Question: Hi; I have 4 tables, one of them is main table also there is one to many relation between tables. TID is Foreign key and ID is PK. As a result. i don't want to fill table with classic method. I should access table property and generic <T> I want to set all TID to T_Table ,C_Table, Q_Table

MY CODES(this is test project not real project but logis is the same as real project) Below codes return to me ERROR( in first foreach loop):
'''
using System.Reflection;
namespace App.ReflectionToGeneric
{
class Program
{
static void Main(string[] args)
{
string[] PropertyNames = new string[] { "TID", "AnyID" };
int[] Vals = new int[] { 1, 2 };
new DataManager().Save<QTable>(PropertyNames, Vals);
}
}
public class DataManager
{
IEnumerable<Table> list = new GetData().GetVals();
public void Save<TModel>( string[] PropertyNames, int[] Vals ) where TModel : class, new()
{
var instance = new TModel();
Type calcType = instance.GetType();
// object calcInstance = Activator.CreateInstance(calcType);
foreach (string PropertyName in PropertyNames)
{
// ERROR RETURN TO ME BELOW !!!!!!!!!!!!!!!!!!!!!!!!!!!!!!!!!
calcType.GetProperty(PropertyName).SetValue(instance, Vals[0], null);
}
foreach (string PropertyName in PropertyNames)
{
Console.WriteLine(calcType.GetProperty(PropertyName).GetValue(instance, null).ToString());
}
}
}
public class GetData
{
public IEnumerable<Table> GetVals()
{
List<Table> list = new List<Table>();
list.Add(new Table() { ID = 1, Name = "yusuf" });
list.Add(new Table() { ID = 2, Name = "berkay" });
return list;
}
}
public class Table
{
internal int ID { get; set; }
internal string Name { get; set; }
}
public class CTable
{
internal int ID { get; set; }
internal int TID { get; set; }
internal int AnyID { get; set; }
}
public class QTable
{
internal int ID { get; set; }
internal int TID { get; set; }
internal int AnyID { get; set; }
}
public class TTable
{
internal int ID { get; set; }
internal int TID { get; set; }
internal int AnyID { get; set; }
}
}
'''
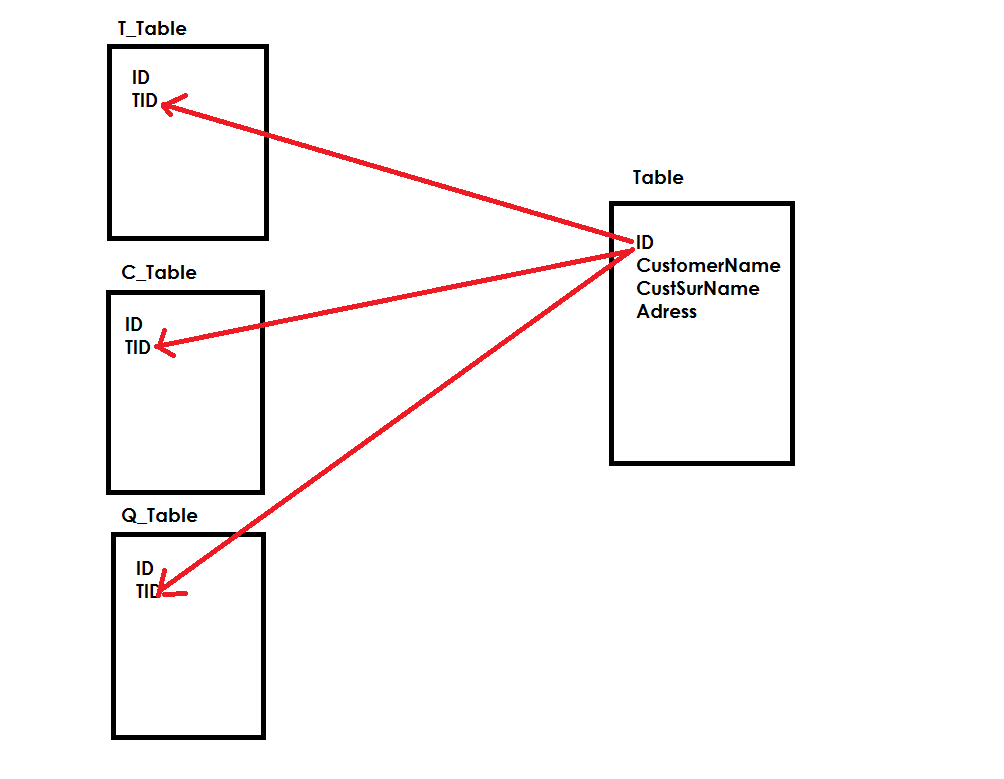
Answer: It looks like the problem is simply that the properties are non-public, so 'GetProperty("AnyID")' etc will return 'null'. To fetch non-public properties, you need binding flags:
'''
calcType.GetProperty(PropertyName, BindingFlags.Instance|BindingFlags.NonPublic)
'''
You might also want to loop at something like <URL>.